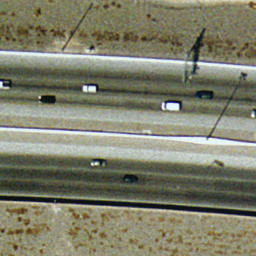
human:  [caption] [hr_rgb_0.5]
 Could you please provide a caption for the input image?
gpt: There are two straight freeways closed together .

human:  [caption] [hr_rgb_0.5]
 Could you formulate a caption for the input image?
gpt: Two straight freeways closed to each other .

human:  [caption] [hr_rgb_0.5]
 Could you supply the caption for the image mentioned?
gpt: Two straight freeways with some cars on them .

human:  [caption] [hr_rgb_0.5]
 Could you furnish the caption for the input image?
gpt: There are two straight freeways with some cars on the roads .

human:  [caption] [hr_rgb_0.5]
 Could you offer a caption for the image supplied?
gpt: Two straight freeways closed to each other with some cars on them .